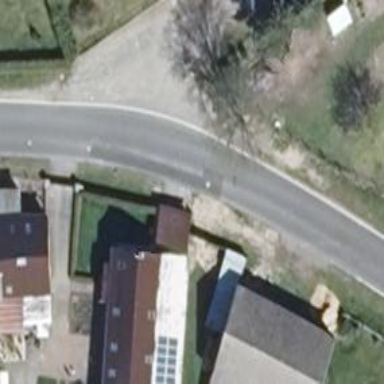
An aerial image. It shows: Secondary road with asphalt surface.